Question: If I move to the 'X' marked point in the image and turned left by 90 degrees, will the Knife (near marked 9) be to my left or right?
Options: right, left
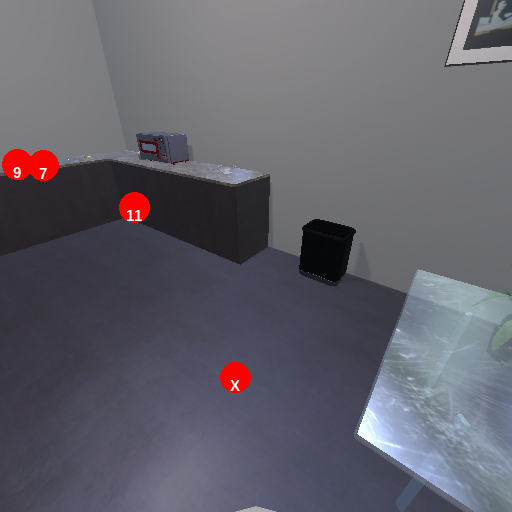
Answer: right